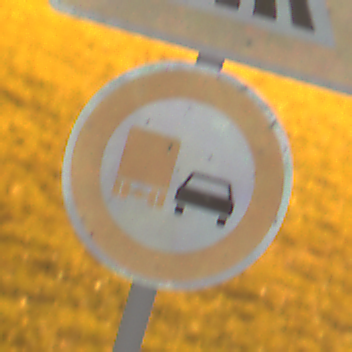
Verkehrszeichen: UeberholverbotKraftfahrzeuge
Zusatzzeichen oben: FussgaengerueberwegRechts
Umgebung: Outdoor, Suburban
Tageszeit: Night
Wetter: PartlyCloudy
Licht: Artificial
Jahreszeit: NotSpecified
Kontrast: HighContrast